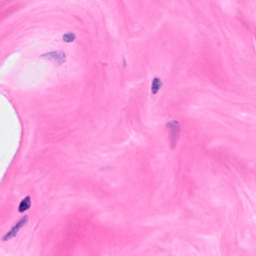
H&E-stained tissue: Breast